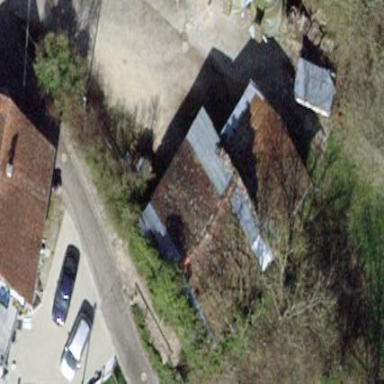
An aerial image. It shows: Gabled roof on farm auxiliary building.